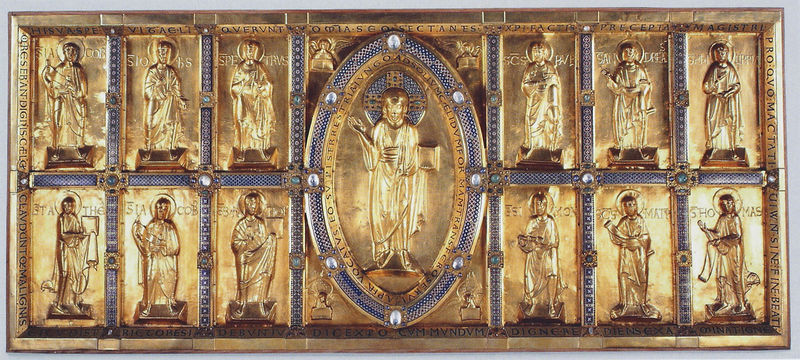
Titel: Antependium
Standort: Großcomburg, ehem.Stiftskirche St. Nikolaus (EU - D)
Schlagwörter: blau, umhang, menschen, holz, fächer, muster, wand, kirche, gewand, gold, gewänder, edelsteine, oval, relief, schrift, figuren, glanz, ornamente, metall, platte, rechtecke, buch, kloster, rechteck, dom, altar, christus, edelstein, heiliger, heilige, gemeißelt, latein, mandorla, apostel, predigen, eliypse